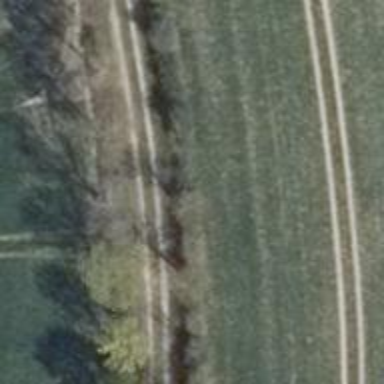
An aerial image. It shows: Row of trees in natural setting.